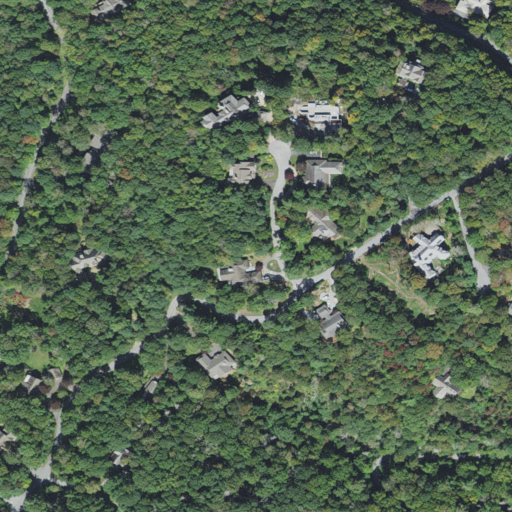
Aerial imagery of mountain in North Carolina named Sassafras Knob containing deciduous forest, open development, mixed forest, low intensity development, and medium intensity development